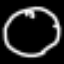
Label: clock